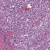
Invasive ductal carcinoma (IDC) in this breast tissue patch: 1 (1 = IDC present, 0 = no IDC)